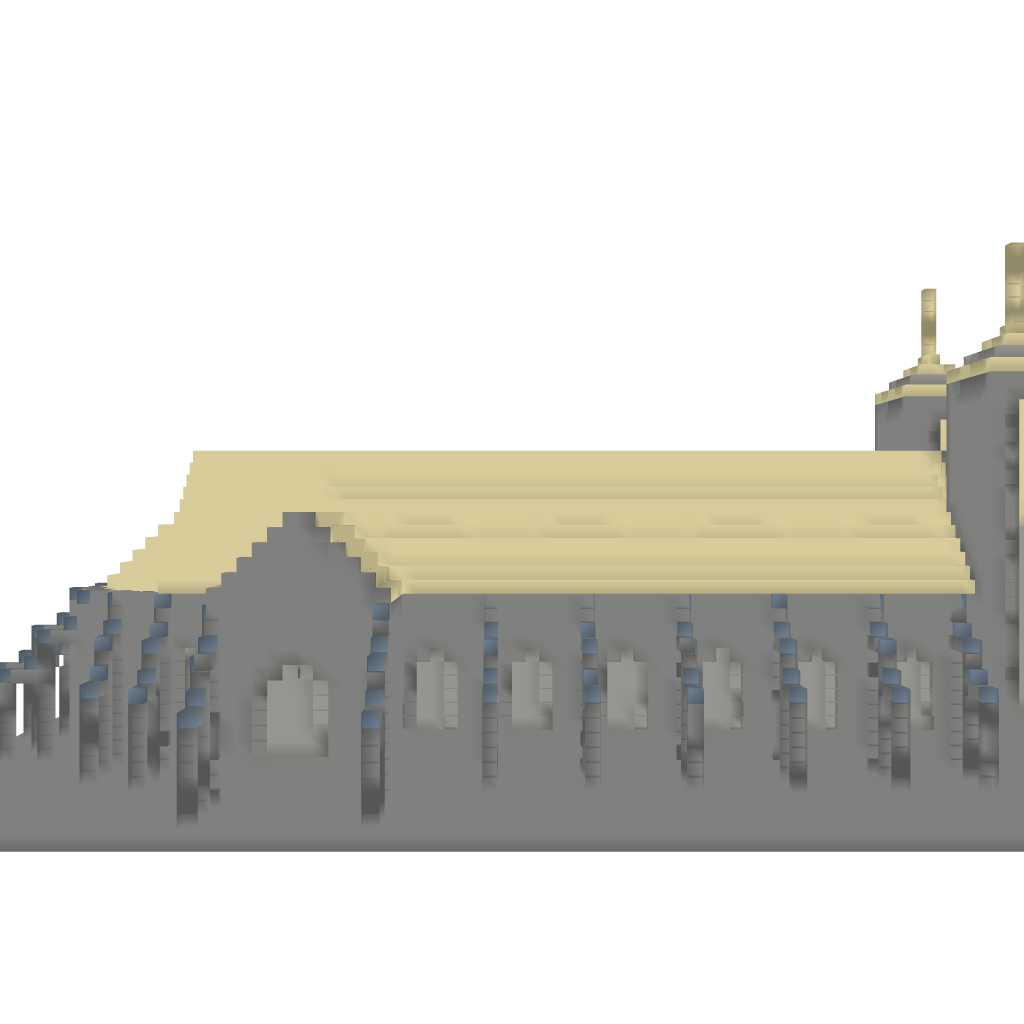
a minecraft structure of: cathedral